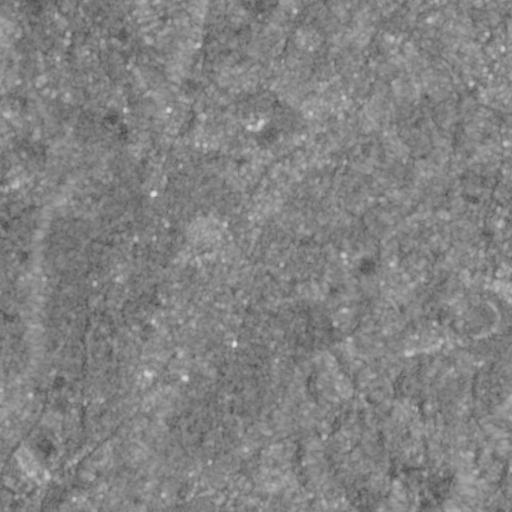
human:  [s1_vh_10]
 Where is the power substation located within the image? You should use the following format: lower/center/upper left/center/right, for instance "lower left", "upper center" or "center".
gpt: The power substation is located in the upper left of the image.
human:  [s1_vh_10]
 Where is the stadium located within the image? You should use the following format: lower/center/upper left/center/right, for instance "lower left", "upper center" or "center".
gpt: The stadium is located in the upper left of the image.
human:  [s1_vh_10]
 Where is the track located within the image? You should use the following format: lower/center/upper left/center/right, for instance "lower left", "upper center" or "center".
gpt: The track is located in the upper center of the image.
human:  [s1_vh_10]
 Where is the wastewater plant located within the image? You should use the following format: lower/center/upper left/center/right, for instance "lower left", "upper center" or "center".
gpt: The wastewater plant is located in the lower left of the image.
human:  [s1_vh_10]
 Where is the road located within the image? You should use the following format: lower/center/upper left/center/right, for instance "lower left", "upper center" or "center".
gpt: There is no road in the image.

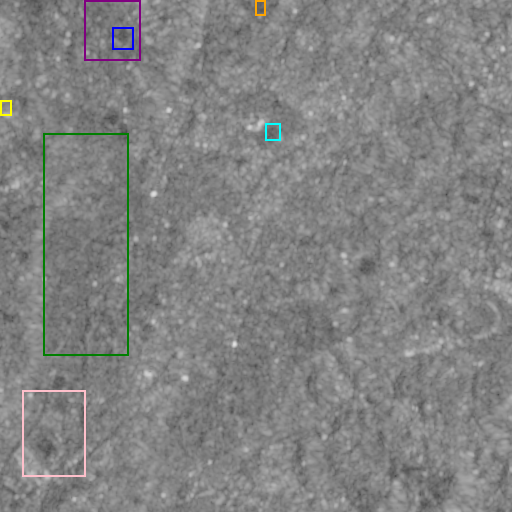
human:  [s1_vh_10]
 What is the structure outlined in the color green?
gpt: The structure outlined in green is a crop field.
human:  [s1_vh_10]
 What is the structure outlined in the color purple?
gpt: The structure outlined in purple is a park.
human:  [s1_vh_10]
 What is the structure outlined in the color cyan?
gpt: The structure outlined in cyan is a parking lot.
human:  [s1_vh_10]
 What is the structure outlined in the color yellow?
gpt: The structure outlined in yellow is a power substation.
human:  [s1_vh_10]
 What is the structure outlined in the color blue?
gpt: The structure outlined in blue is a stadium.
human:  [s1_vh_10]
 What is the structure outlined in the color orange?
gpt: The structure outlined in orange is a track.
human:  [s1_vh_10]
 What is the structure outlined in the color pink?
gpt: The structure outlined in pink is a wastewater plant.
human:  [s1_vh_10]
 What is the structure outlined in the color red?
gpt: There is no red outline.